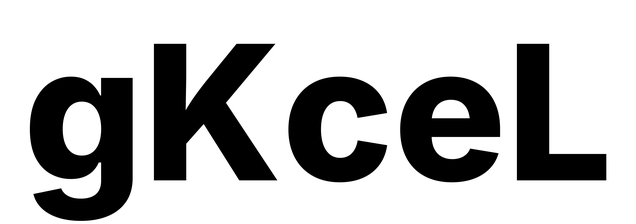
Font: Inter_ExtraBold